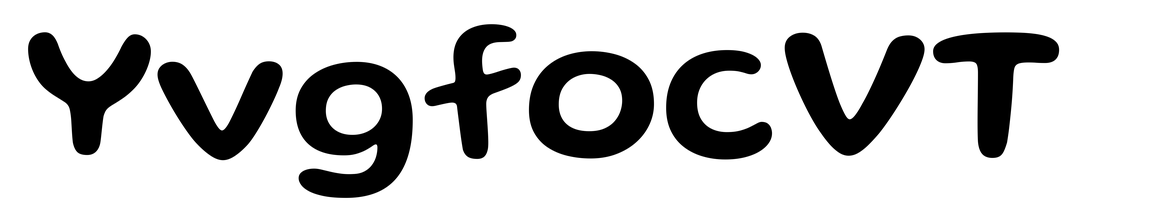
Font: Gluten_Medium